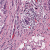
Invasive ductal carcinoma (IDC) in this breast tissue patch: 1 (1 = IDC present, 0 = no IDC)